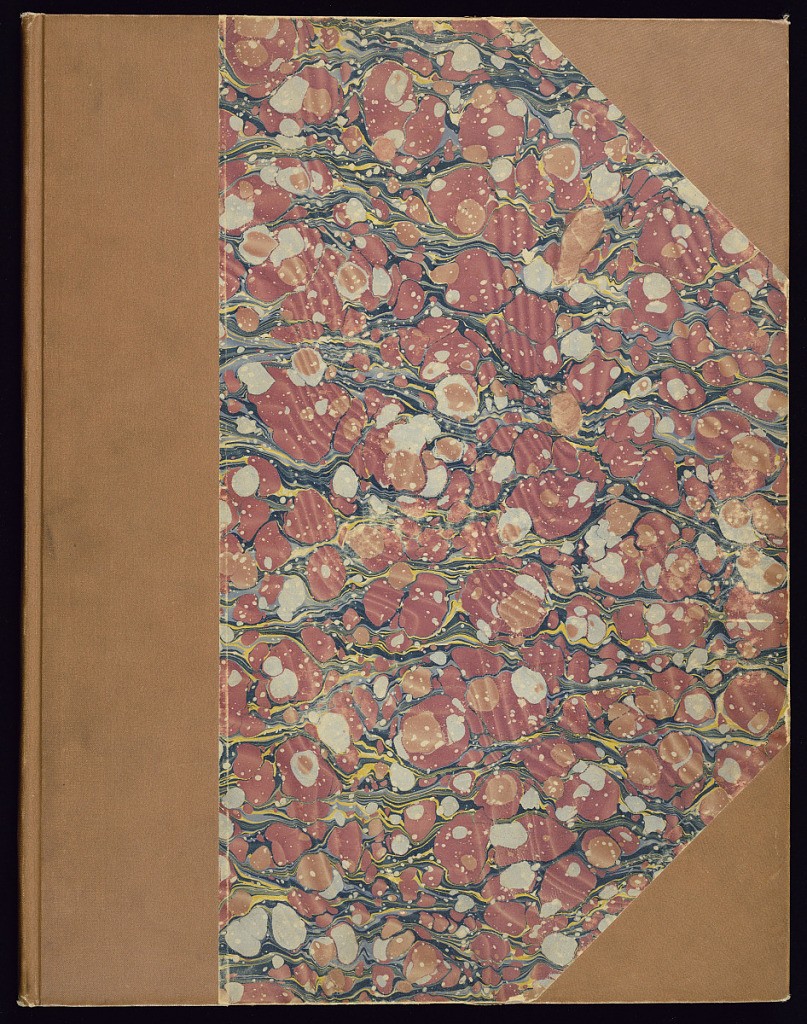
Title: Differentes Figures Chinoises inventées et Dessinées par J. Pillement
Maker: Jean-Baptiste Pillement, French, 1728–1808
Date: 1758–74
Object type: Print
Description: Album of ornament prints in the rococo style with chinoiserie (in the Chinese style) motifs, figures in fantastical landscapes, after designs by Pillement.